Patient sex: M
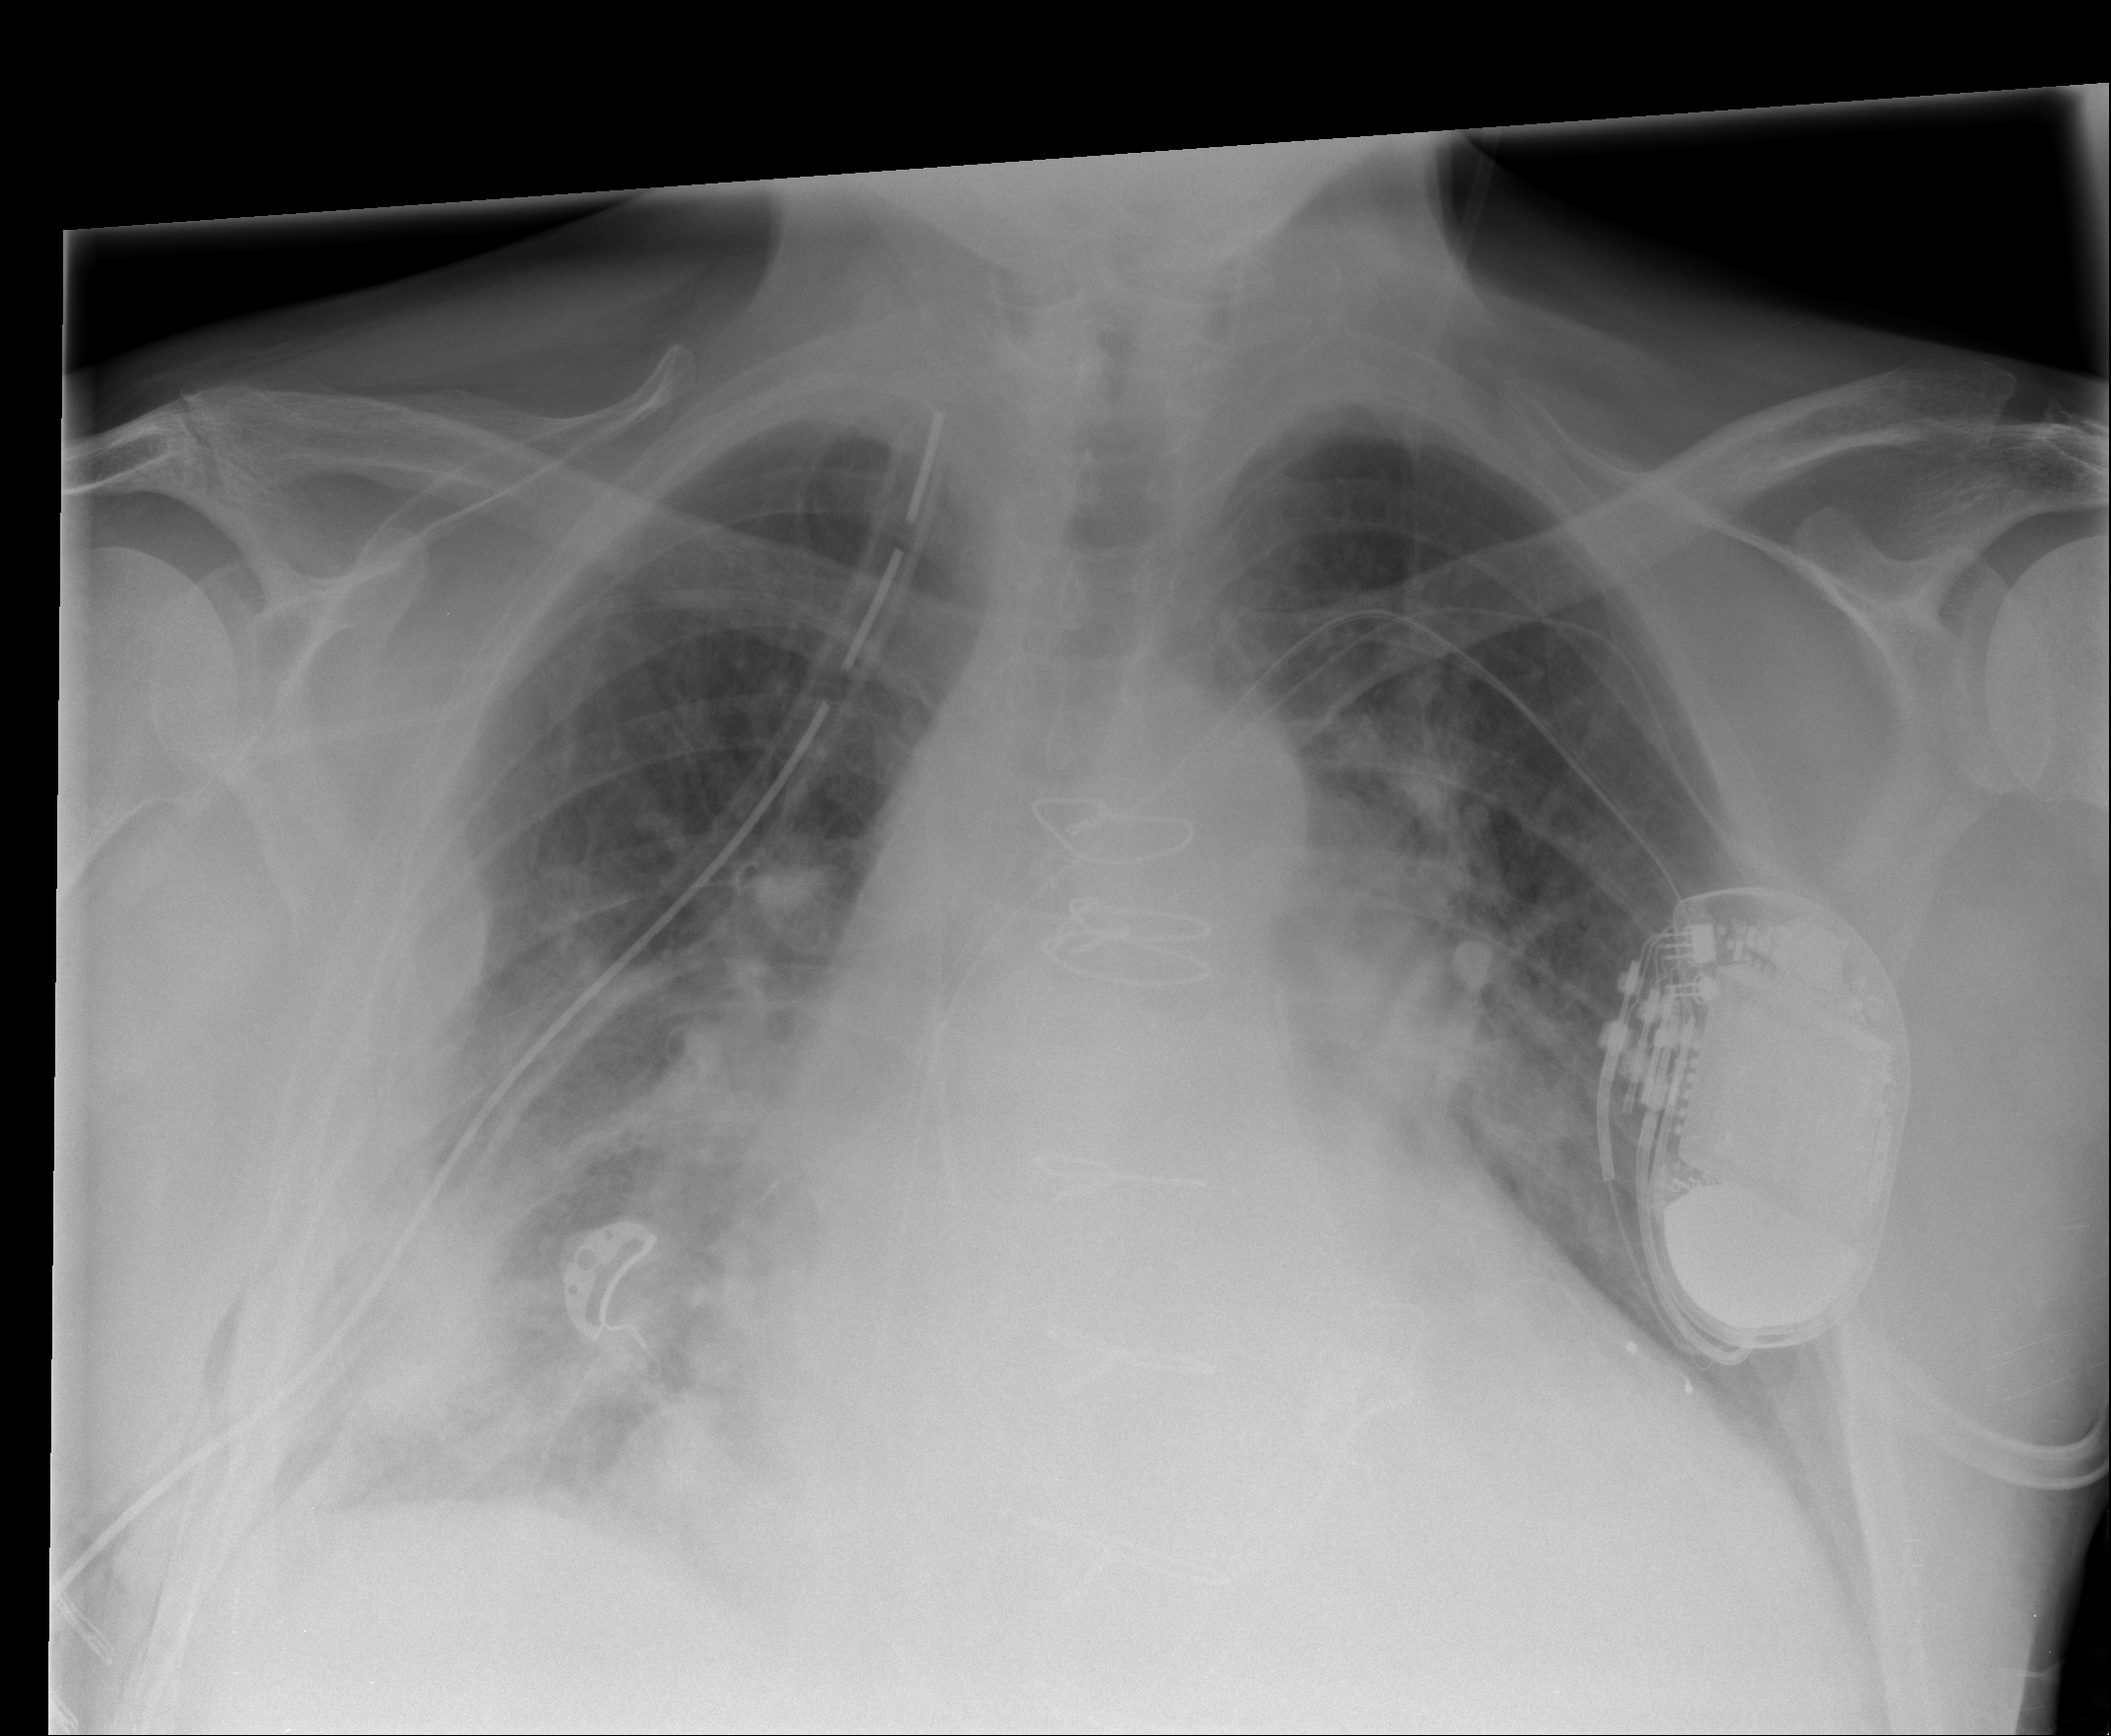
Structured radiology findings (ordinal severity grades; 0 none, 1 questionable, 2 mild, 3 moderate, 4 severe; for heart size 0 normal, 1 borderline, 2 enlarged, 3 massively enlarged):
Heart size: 2
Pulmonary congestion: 3
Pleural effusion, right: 2
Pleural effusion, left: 0
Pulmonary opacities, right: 2
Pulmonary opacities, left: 0
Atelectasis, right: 3
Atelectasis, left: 0